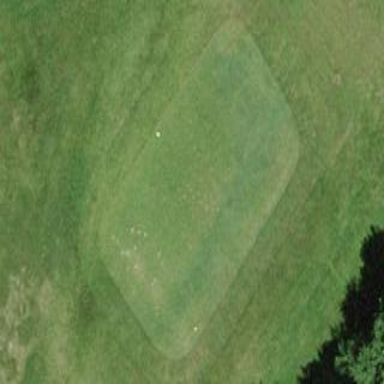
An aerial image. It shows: Grass area designated as golf tee.